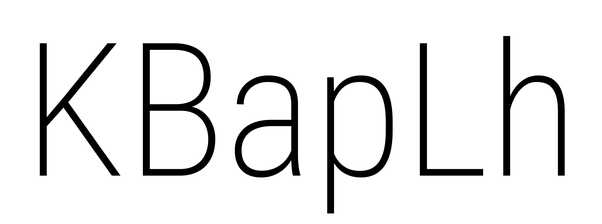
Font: Roboto_Condensed_ExtraLight